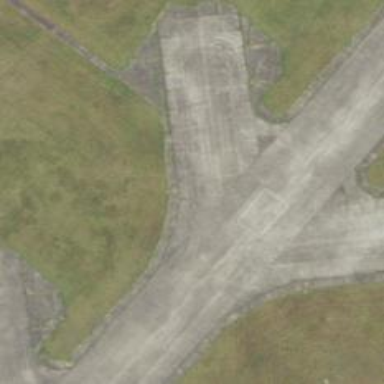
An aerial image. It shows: Asphalt taxiway in the airport.